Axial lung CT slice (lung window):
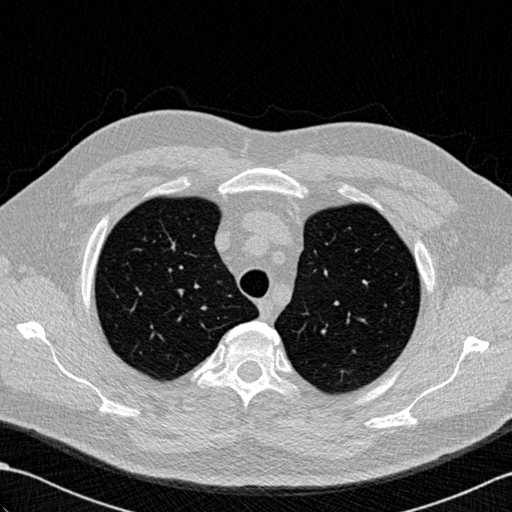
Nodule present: no